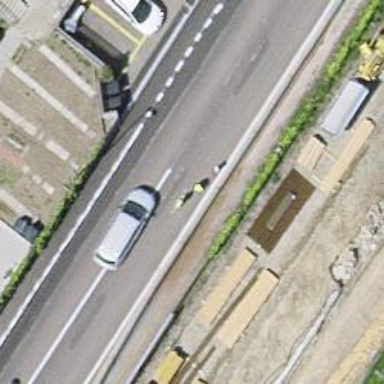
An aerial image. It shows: Uncontrolled crossing on the road.